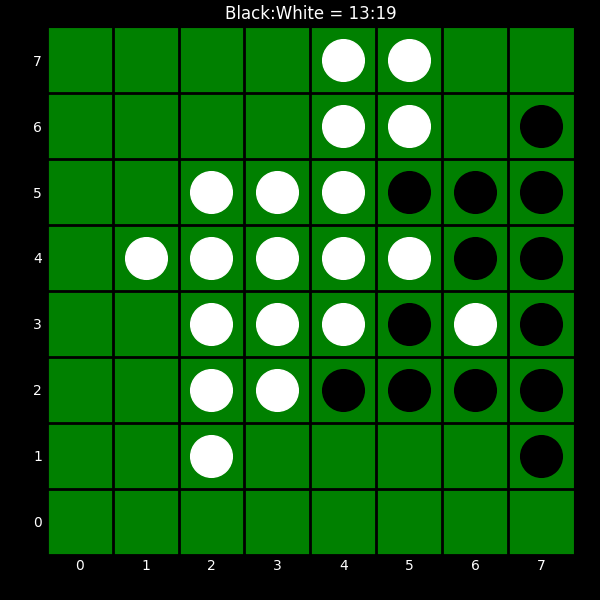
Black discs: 13
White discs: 19